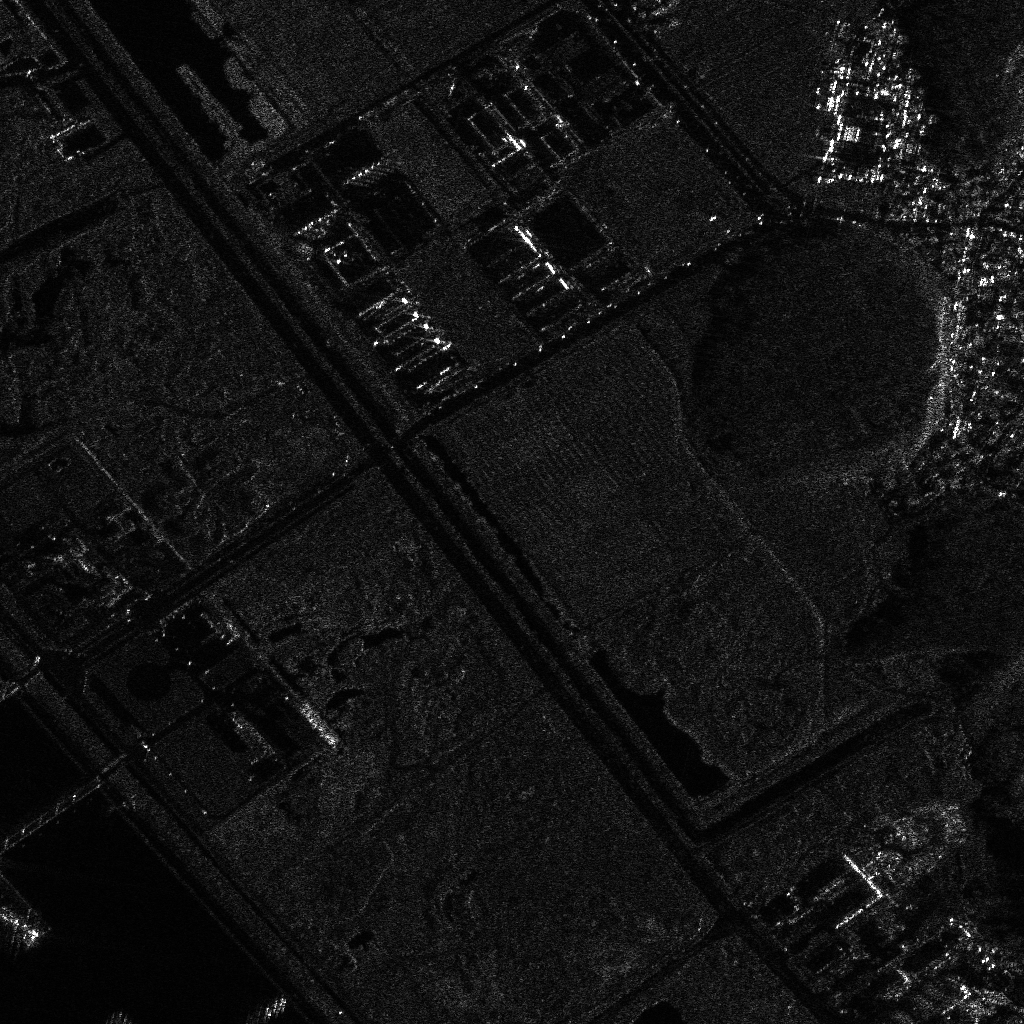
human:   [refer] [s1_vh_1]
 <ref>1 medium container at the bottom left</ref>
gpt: <box>[[0, 89, 5, 92, 46]]</box>